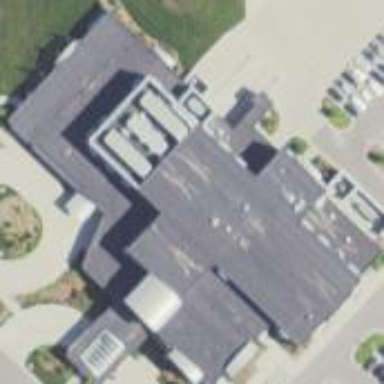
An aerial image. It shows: Clinic building offering healthcare services.